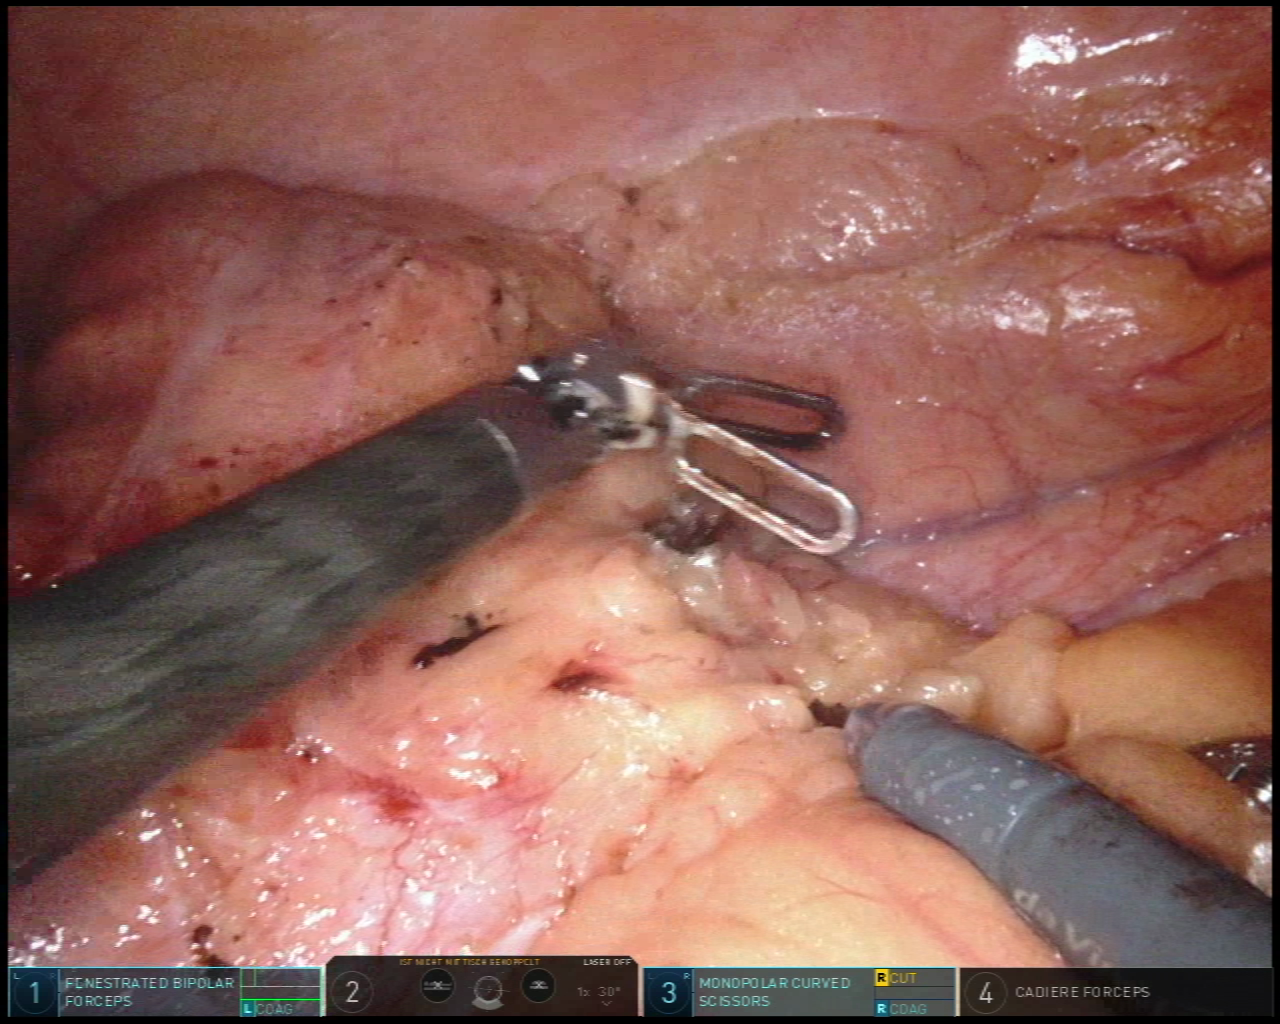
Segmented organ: abdominal_wall
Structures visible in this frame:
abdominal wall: yes
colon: yes
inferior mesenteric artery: no
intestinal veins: no
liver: no
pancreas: no
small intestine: no
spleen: no
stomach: no
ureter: no
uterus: no
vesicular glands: no